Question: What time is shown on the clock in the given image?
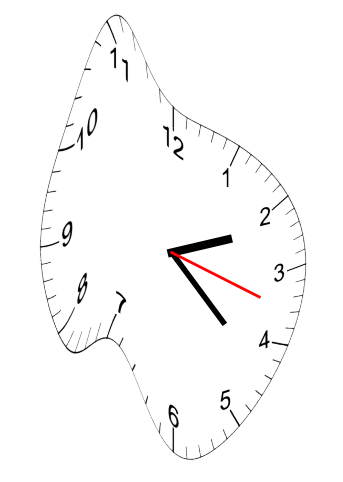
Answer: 02:22:18